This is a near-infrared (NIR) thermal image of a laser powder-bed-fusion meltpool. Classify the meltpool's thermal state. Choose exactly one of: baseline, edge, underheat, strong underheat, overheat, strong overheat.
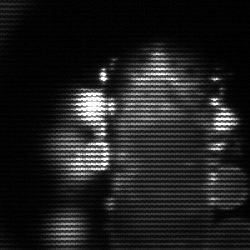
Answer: strong underheat